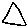
Label: triangle